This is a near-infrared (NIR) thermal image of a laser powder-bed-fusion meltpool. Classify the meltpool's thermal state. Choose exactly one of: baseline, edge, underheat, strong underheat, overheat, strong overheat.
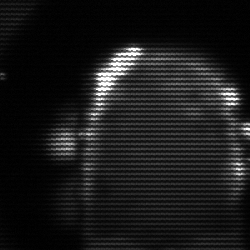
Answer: baseline